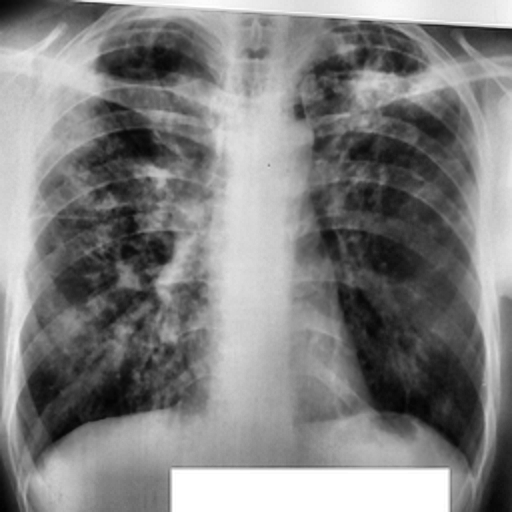
Finding: TUBERCULOSIS